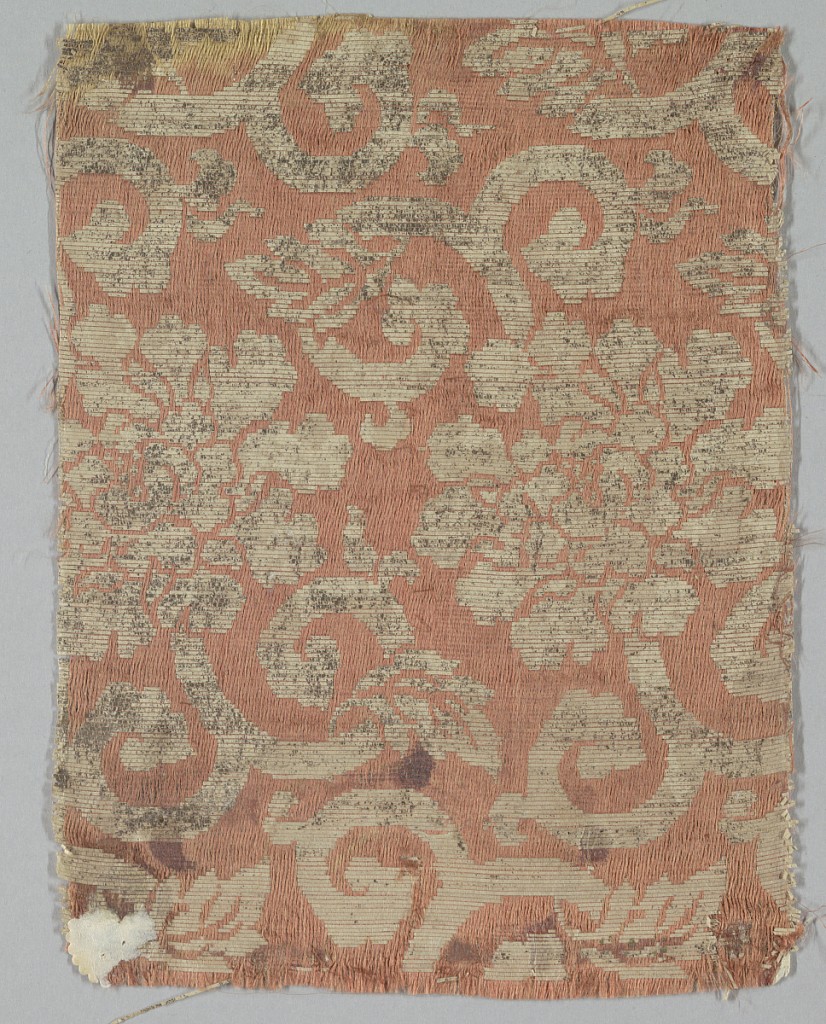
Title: Fragment
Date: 17th–18th century
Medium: silk Technique: woven
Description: Scrolling vine and large flowerheads on a pink-orange ground.